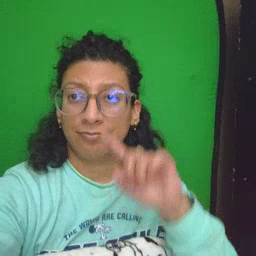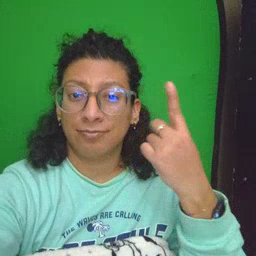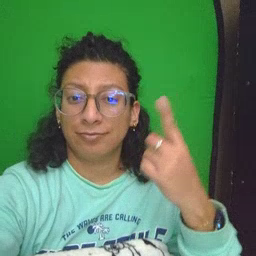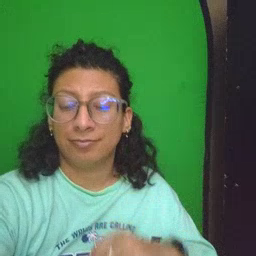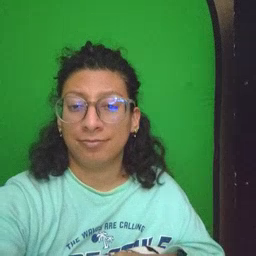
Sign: first